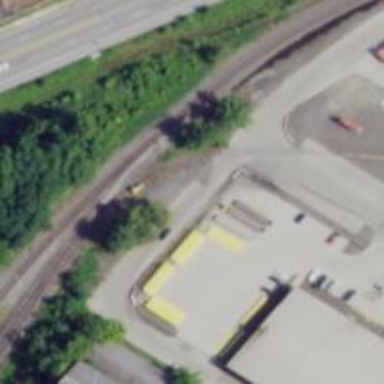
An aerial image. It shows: Railway spur service.